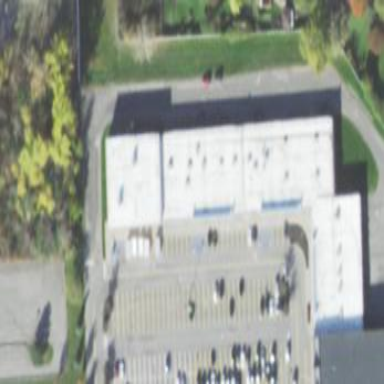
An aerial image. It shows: Retail building.